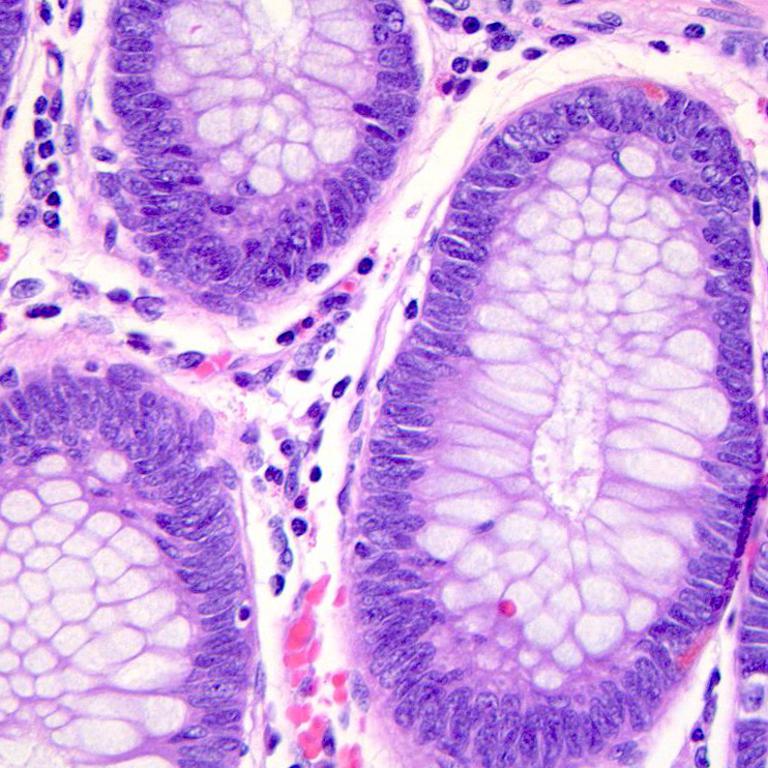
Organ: colon
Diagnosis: benign